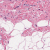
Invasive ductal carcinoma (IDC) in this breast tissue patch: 0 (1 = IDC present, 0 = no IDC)